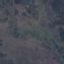
Land use / land cover: HerbaceousVegetation